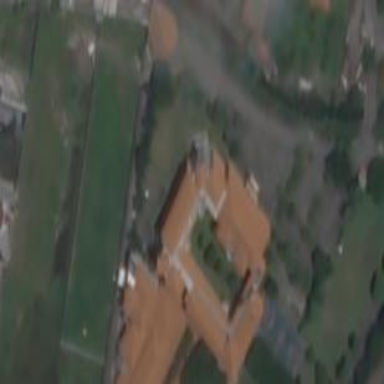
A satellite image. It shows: School building with tile roof.